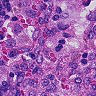
Metastatic tissue present: no